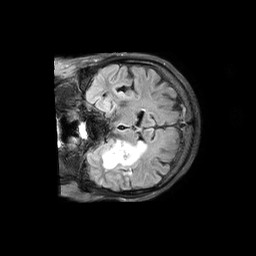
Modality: FLAIR
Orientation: coronal
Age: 68
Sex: male
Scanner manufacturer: philips
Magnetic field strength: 3 T
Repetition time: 11 s
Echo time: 0.12 s